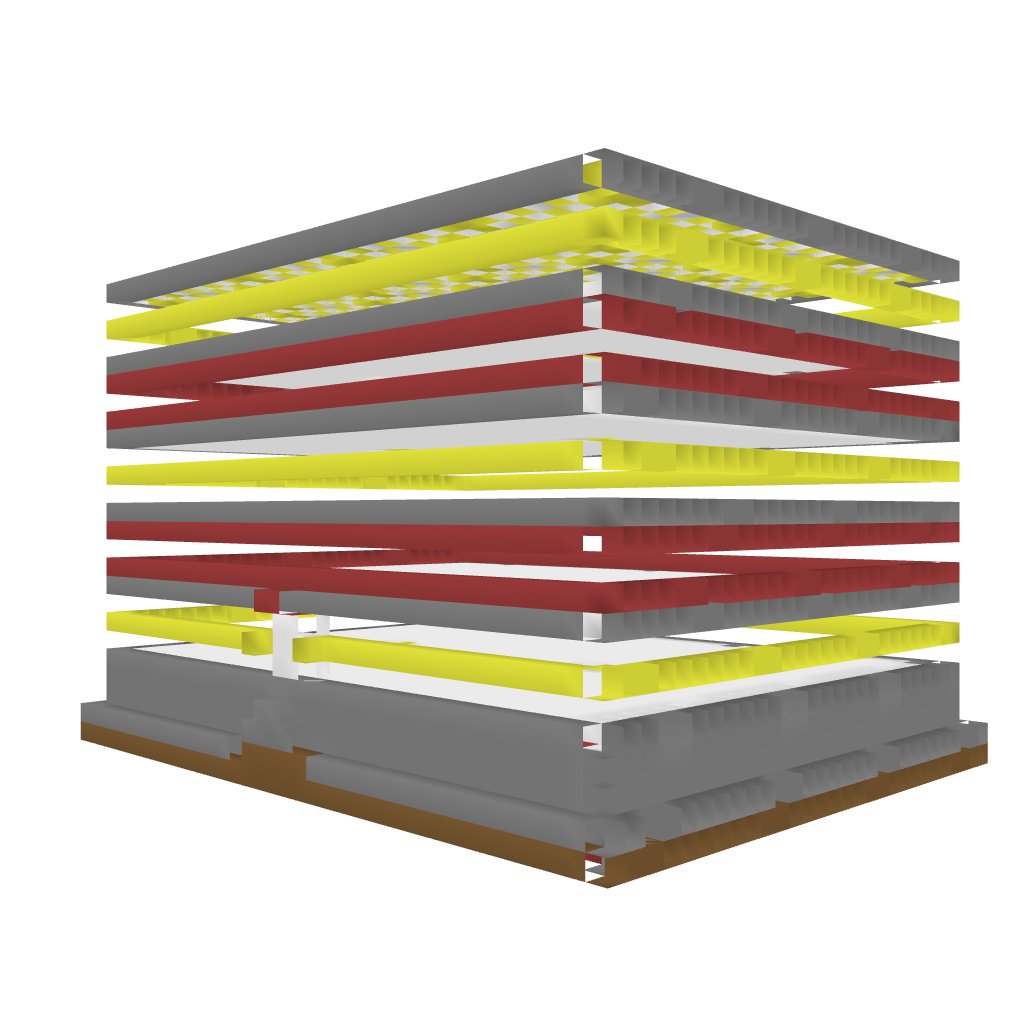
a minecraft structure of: Large Spleef Arena [5 Floors] bad low quality